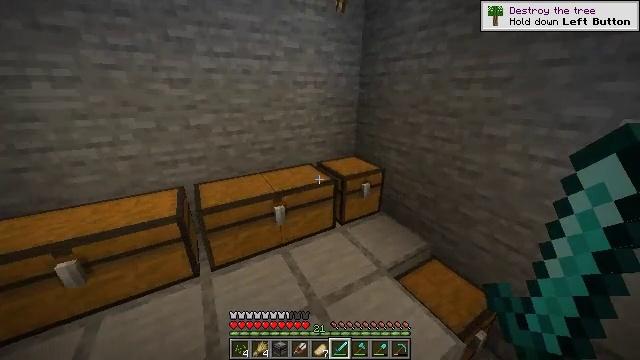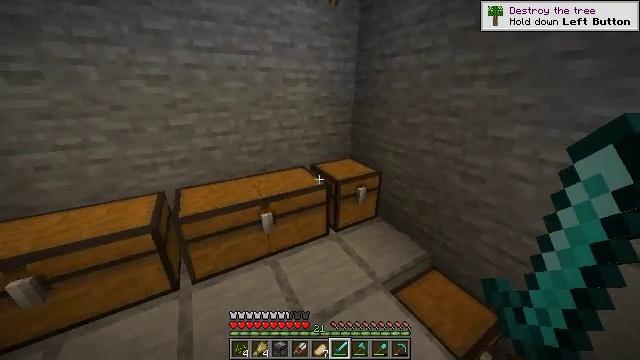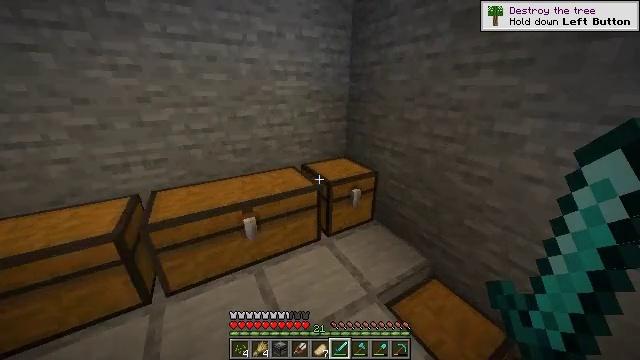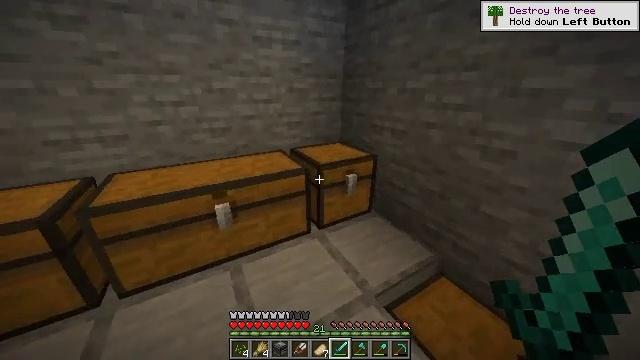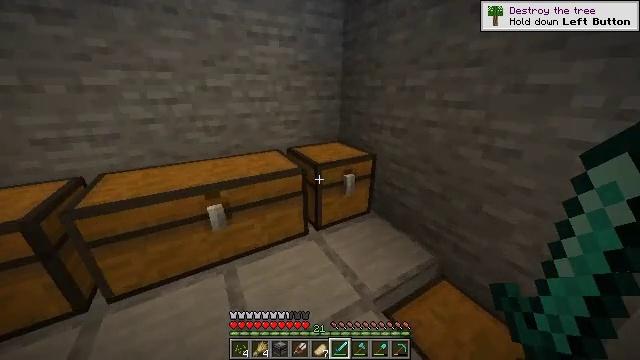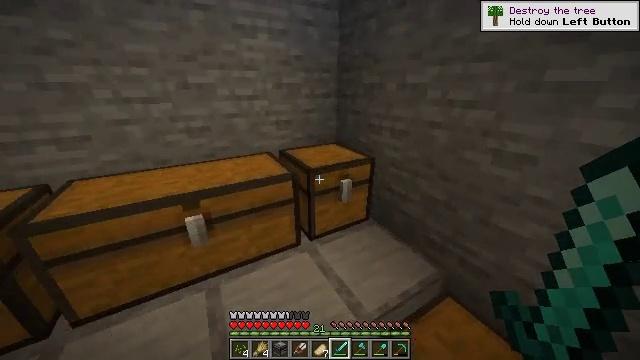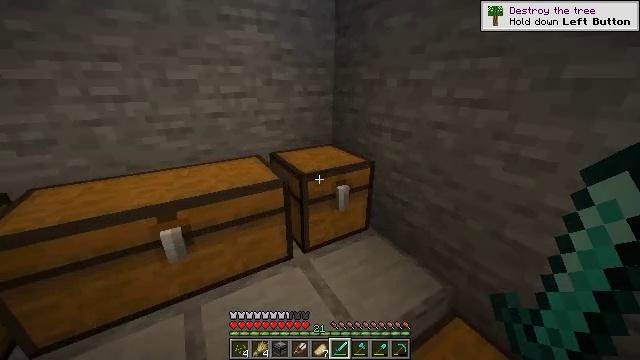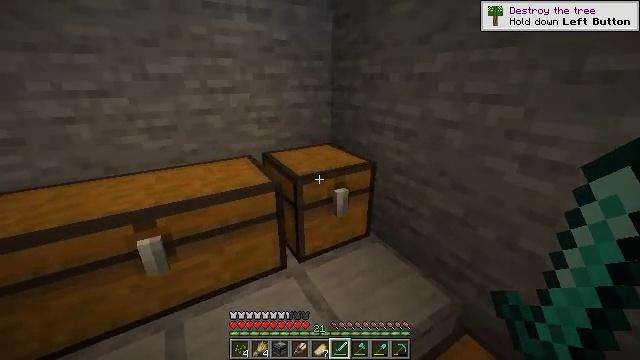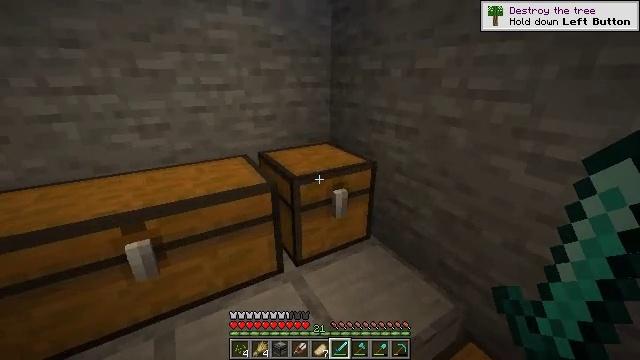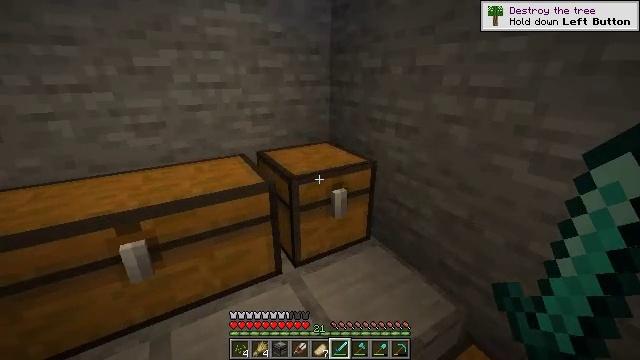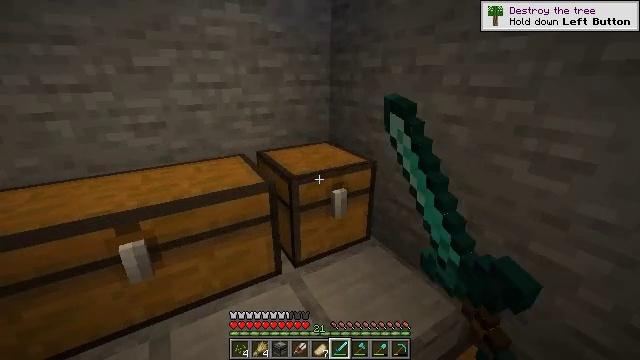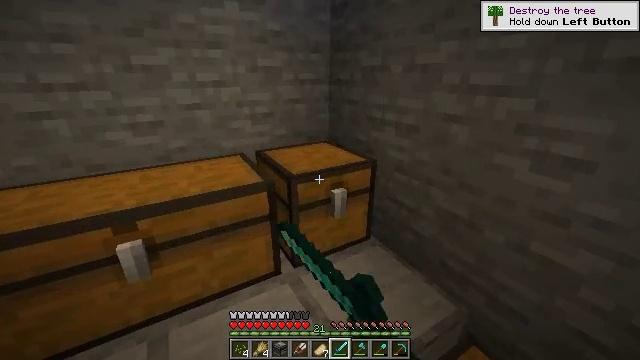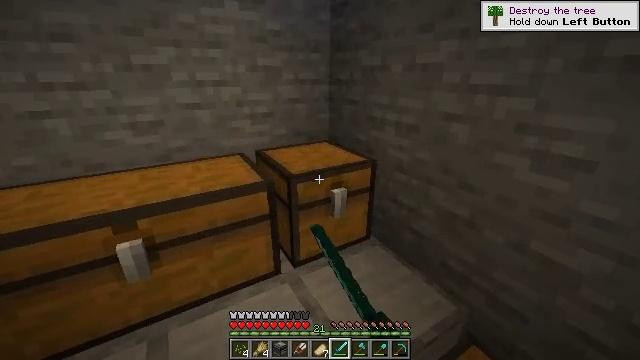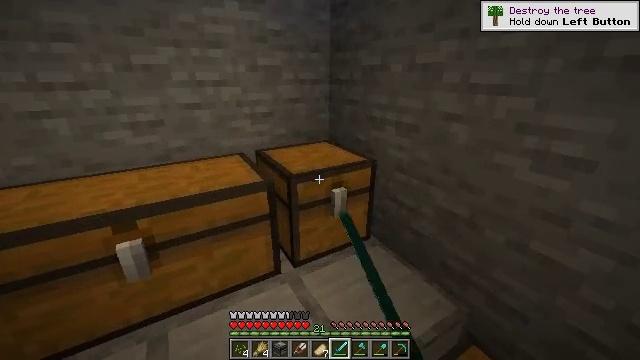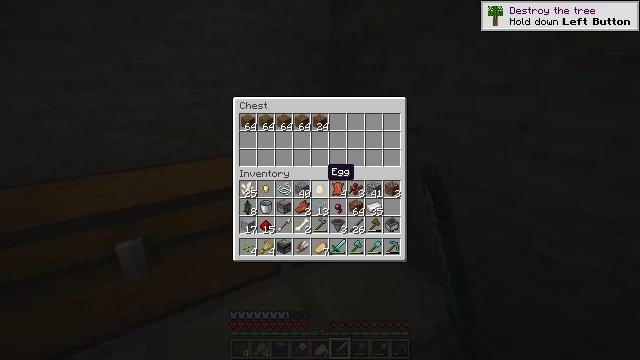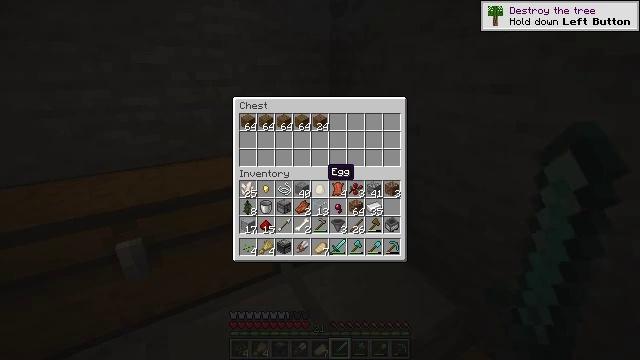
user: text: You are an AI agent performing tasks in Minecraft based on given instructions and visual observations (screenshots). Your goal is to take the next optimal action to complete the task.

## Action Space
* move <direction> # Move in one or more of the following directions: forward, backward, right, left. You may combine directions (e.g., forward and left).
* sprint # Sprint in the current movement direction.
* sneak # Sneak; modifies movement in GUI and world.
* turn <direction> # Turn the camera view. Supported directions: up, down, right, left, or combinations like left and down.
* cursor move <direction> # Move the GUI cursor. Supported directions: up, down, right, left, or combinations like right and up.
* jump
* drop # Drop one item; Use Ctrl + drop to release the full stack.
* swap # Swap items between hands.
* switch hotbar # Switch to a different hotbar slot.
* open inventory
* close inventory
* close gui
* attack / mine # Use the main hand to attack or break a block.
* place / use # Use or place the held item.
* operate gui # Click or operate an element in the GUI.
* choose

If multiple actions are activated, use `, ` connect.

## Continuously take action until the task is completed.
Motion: motion action
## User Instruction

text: Remove a stone hoe from the inventory.
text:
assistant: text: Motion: move forward and move right
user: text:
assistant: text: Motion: move forward
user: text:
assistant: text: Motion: move forward
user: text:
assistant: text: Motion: no_op
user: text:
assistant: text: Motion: no_op
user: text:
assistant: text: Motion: no_op
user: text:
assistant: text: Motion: no_op
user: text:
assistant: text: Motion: no_op
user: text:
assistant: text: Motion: use / place
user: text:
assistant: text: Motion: use / place
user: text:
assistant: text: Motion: use / place
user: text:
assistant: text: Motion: use / place
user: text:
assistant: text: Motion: no_op
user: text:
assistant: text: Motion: no_op
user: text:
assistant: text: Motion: no_op
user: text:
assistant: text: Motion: no_op
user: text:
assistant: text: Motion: no_op
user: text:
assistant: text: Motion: no_op
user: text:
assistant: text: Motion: no_op
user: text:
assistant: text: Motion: no_op
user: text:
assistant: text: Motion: no_op
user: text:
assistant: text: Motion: no_op
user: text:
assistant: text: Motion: no_op
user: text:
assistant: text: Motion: no_op
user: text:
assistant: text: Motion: no_op
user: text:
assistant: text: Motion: turn up
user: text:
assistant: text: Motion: turn up
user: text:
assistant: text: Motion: turn up
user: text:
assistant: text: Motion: turn up
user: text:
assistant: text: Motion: no_op